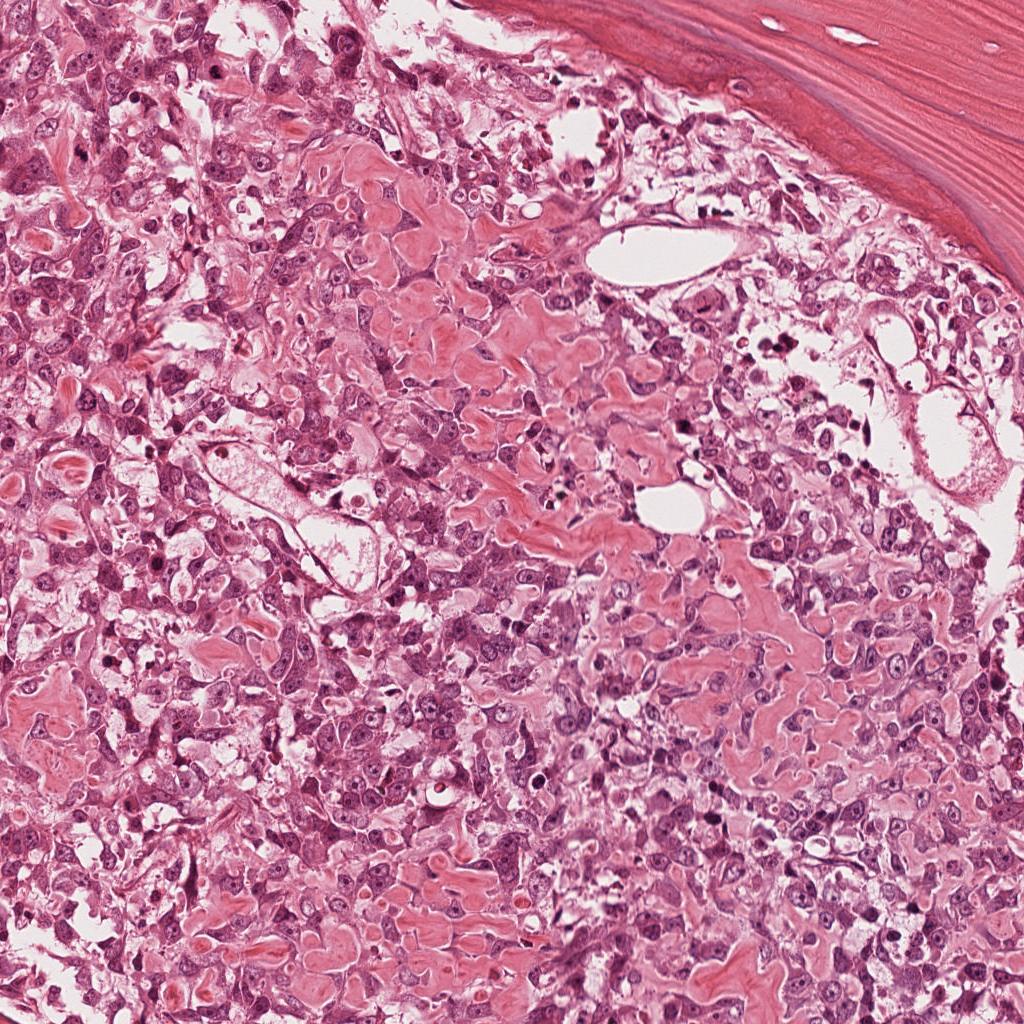
Label: Viable